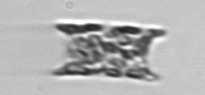
Label: Eucampia